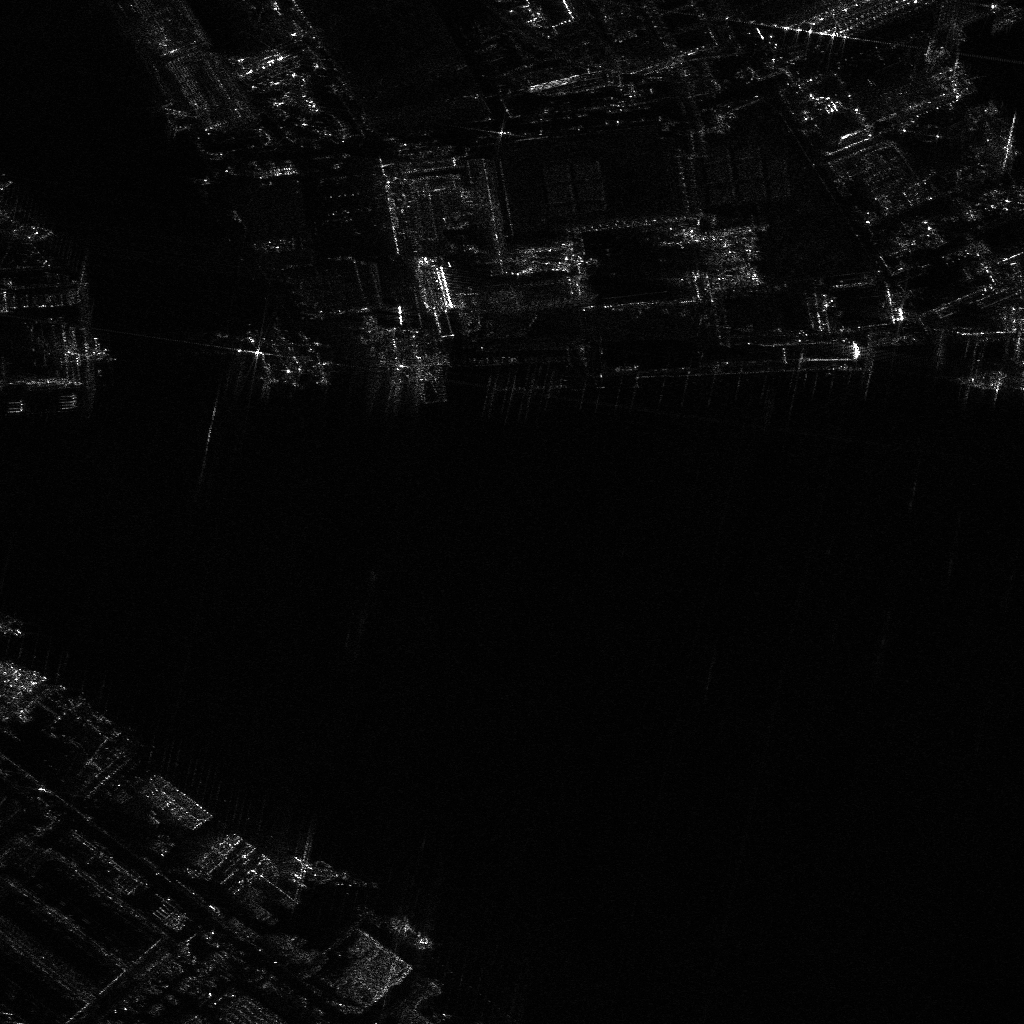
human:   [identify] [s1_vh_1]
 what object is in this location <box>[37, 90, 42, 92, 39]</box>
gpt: <ref>1 medium container at the bottom</ref>